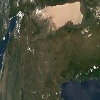
Label: land